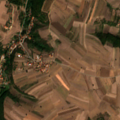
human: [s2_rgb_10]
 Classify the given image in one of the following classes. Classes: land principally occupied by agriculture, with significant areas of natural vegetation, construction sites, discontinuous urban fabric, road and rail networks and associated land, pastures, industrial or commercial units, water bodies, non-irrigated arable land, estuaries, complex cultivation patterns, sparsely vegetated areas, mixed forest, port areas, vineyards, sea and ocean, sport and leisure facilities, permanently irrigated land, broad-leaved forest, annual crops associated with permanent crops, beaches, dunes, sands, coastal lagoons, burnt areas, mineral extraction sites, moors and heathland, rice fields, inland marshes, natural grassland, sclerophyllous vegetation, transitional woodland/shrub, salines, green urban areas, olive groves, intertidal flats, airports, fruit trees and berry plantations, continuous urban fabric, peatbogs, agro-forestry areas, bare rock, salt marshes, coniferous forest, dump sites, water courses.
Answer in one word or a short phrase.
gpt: discontinuous urban fabric, non-irrigated arable land, vineyards, complex cultivation patterns, land principally occupied by agriculture, with significant areas of natural vegetation, broad-leaved forest